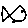
Label: fish